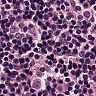
Metastatic tissue present: no